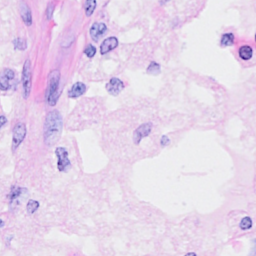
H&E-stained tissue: Breast